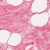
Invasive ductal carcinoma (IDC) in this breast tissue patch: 0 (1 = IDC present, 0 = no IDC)